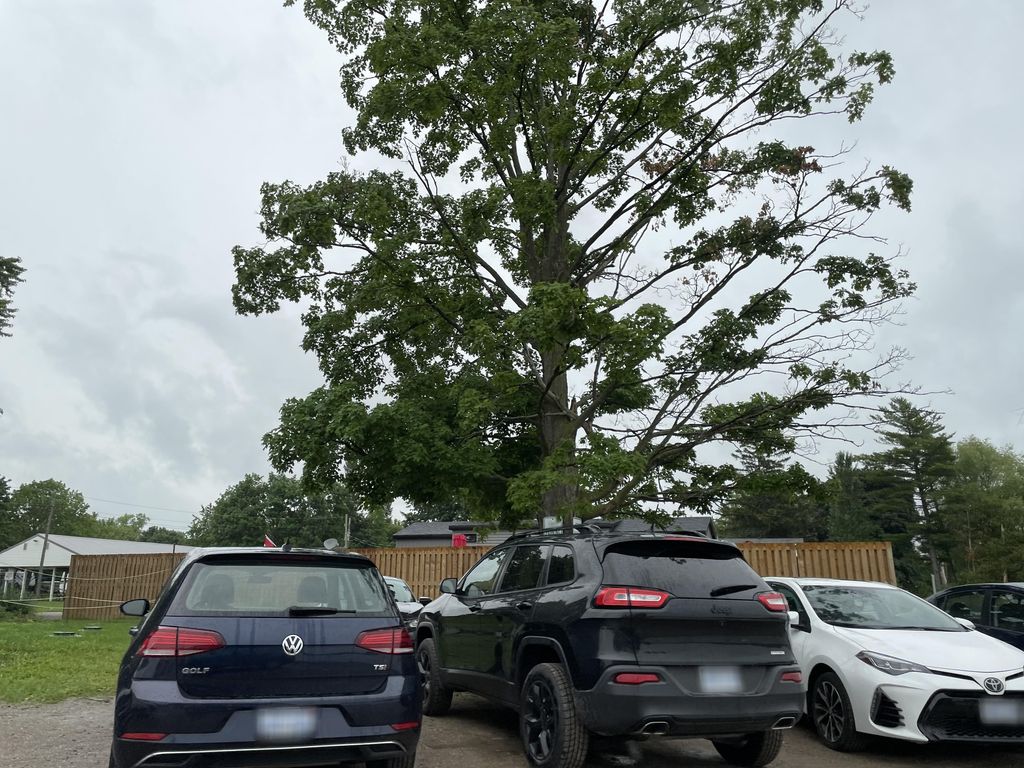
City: kitchener-waterloo